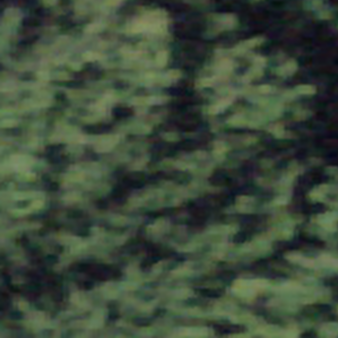
Label: other